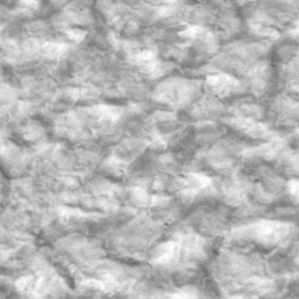
Label: non_frost